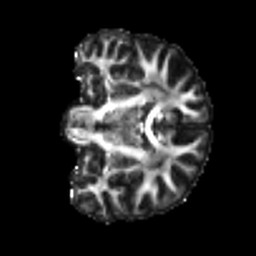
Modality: FA
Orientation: coronal
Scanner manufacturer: siemens
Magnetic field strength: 3 T
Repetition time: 4 s
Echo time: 0.0594 s